Question: Hi all I having troubles with physics in spriteKit so I decided to make my own, and I need to get the corners of a square. I've tried
'''
_hero.position.x-_hero.size.width/2-_hero.size.height/2
'''
which I thought it was giving me the down left corner of a square, but when I run my game it doesn't do what I expect. I'm doing a 2D "super mario galaxy" which means that my player runs in circles in little planets, the thing is, I need to put the corners positions in an 'if()' that will check, for example, that the top right corner of the player is greater than the bottom left corner of a square, and in that case I will set a 'BOOL' that will tell the program the player is under the square, because 'didBeginContact' is buggy, I had a lot of problems with it. Anyone's help would be great.
PD: I leave a sample of my game, it's still very primitive but hope you like the concept and optionally, any feedback (good or bad) is welcome.

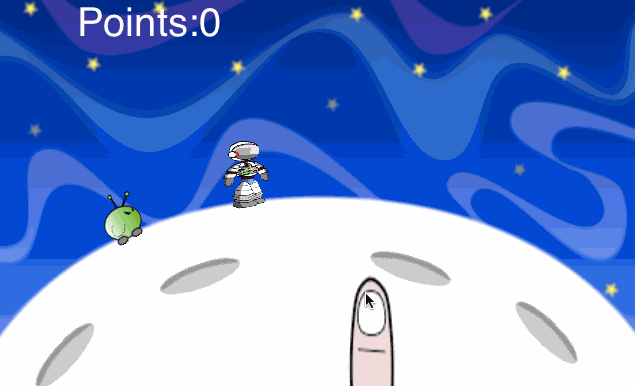
Answer: The square would have an origin and a frame. See below. It may be easier to <URL> to the parent's coordinate system if you are trying to find each corner.

However, I think your actual question would be about collision detection. In that case, make a 'CGRect' of each object and then see if they intersecting using 'CGRectIntersectsRect(rect1,rect2)'